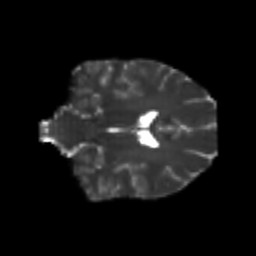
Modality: T2w
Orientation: coronal
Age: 26
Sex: female
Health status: healthy
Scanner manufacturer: philips
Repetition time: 7.388 s
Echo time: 0.08599 s